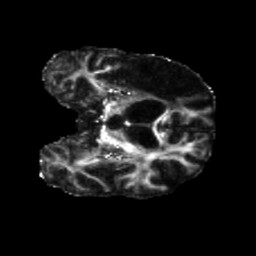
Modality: FA
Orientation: coronal
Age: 71
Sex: male
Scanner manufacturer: siemens
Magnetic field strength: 3 T
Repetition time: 5.25 s
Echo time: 0.08 s